Interaction volume radius: 5 \u00c5
Interaction volume height: 20 \u00c5
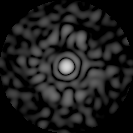
Disorder parameter: 0.8666